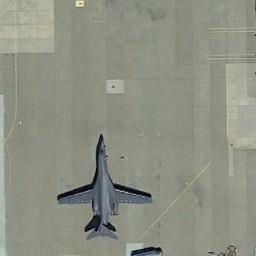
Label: airplane